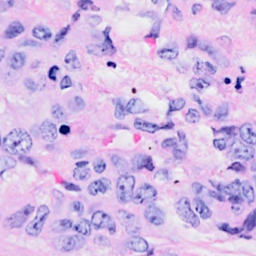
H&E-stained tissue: Breast